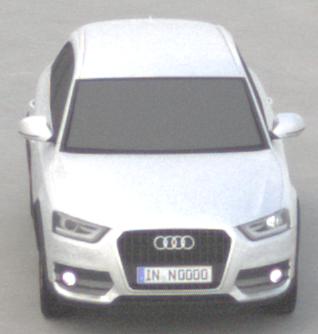
Make: Audi
Model: Q3 1.4 TFSI
Detailed model: Q3 (8U)
Model produced from: 2013/07
Model produced until: 2014/10
Doors: 5
Color: white
Road condition: dry road
Daytime: midday
Contrast: low contrast